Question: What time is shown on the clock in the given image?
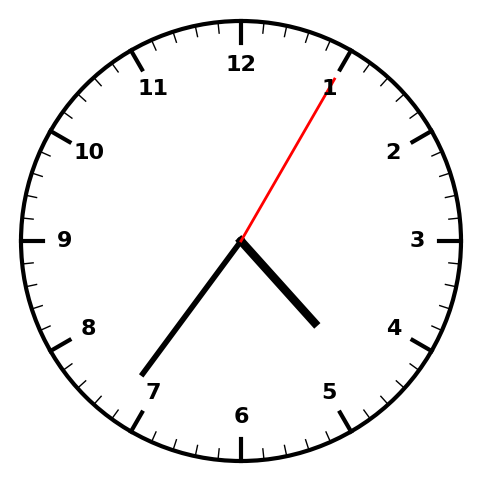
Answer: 04:36:05